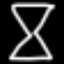
Label: hourglass